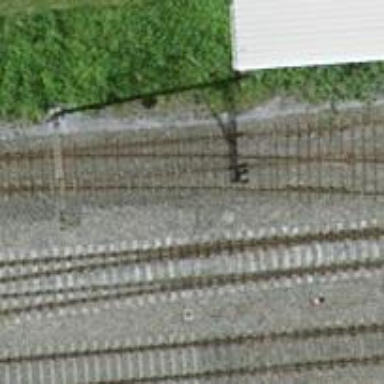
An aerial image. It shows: Siding railway track with electrified contact line.